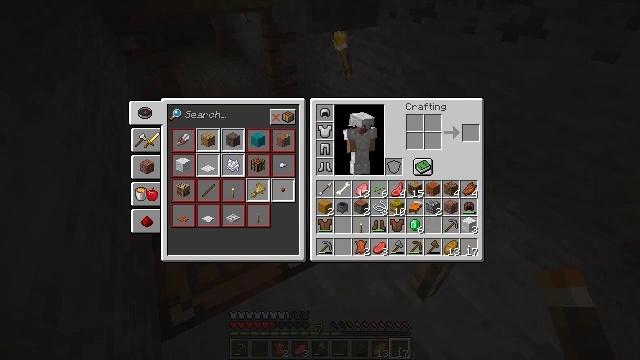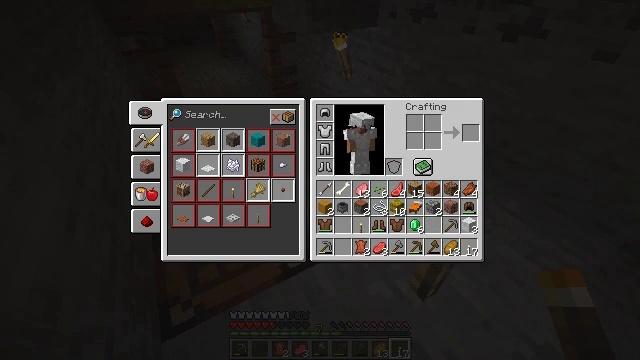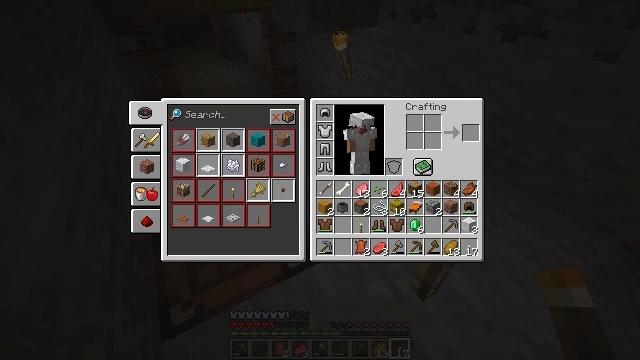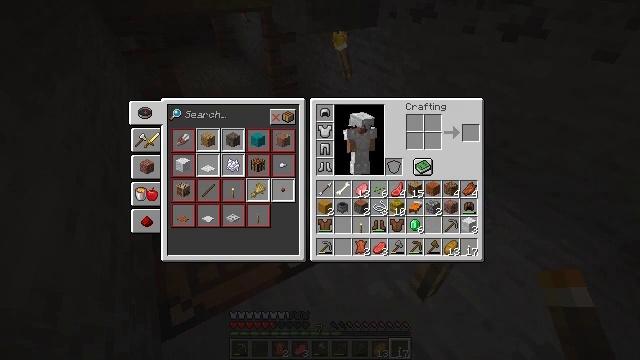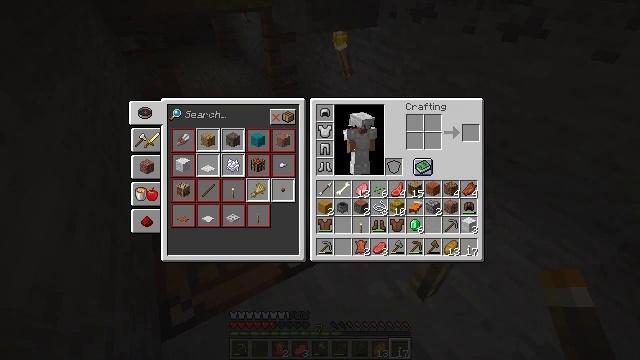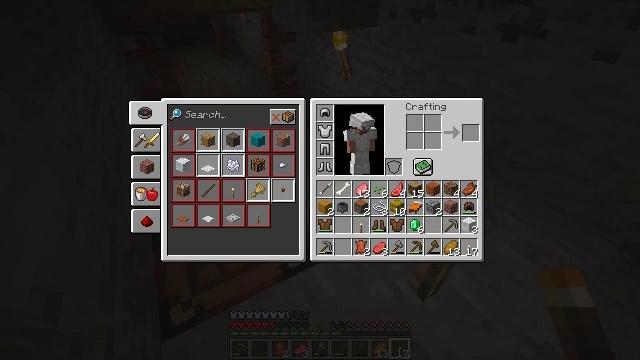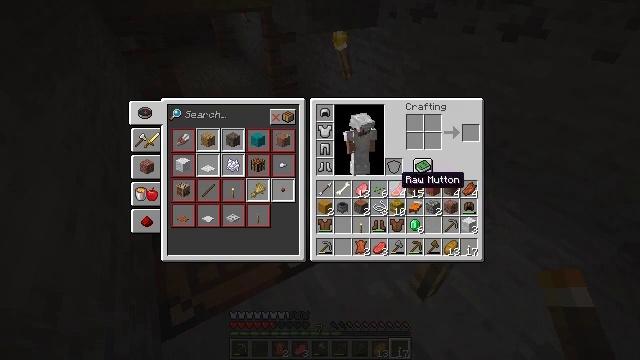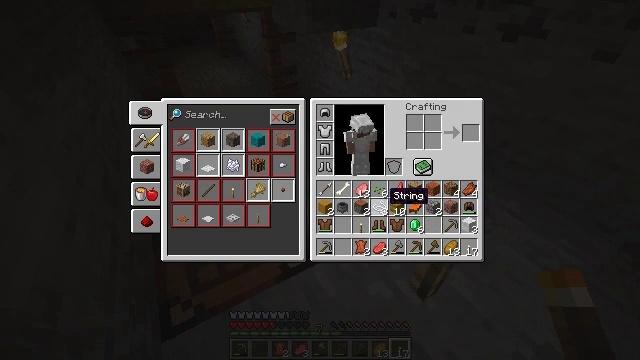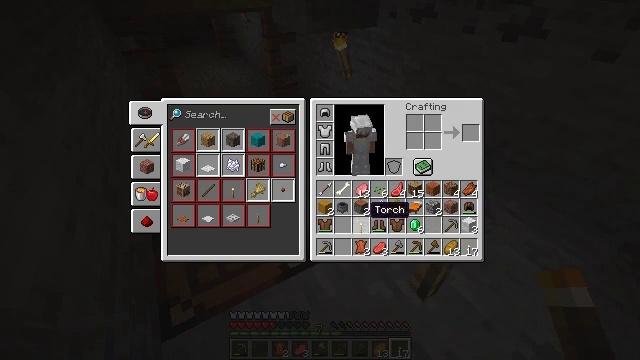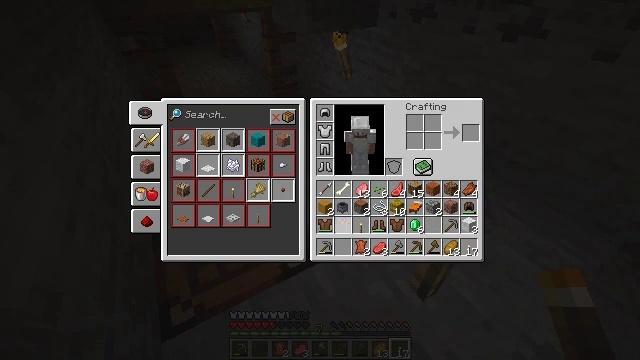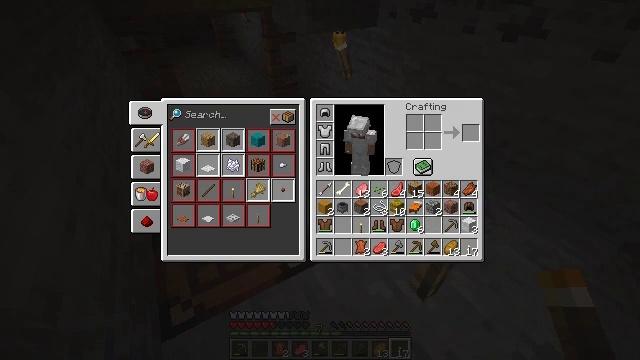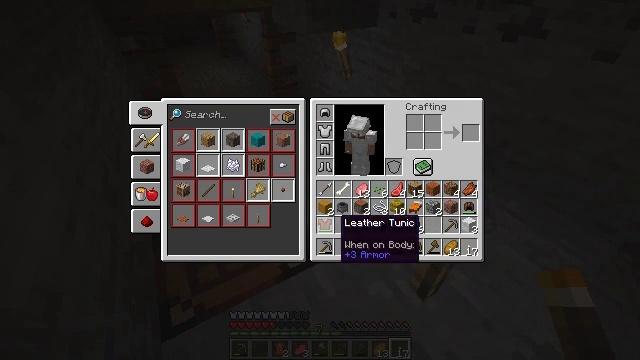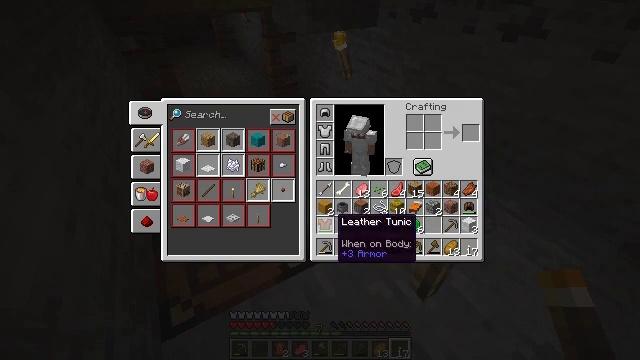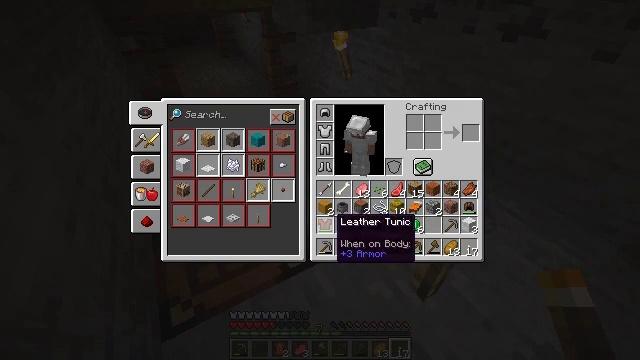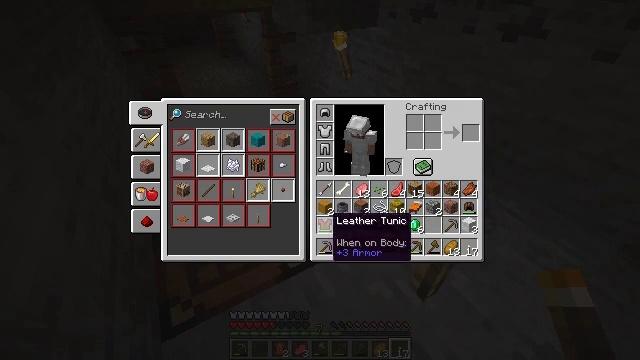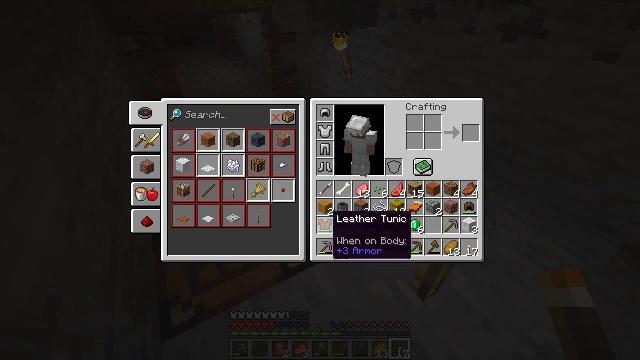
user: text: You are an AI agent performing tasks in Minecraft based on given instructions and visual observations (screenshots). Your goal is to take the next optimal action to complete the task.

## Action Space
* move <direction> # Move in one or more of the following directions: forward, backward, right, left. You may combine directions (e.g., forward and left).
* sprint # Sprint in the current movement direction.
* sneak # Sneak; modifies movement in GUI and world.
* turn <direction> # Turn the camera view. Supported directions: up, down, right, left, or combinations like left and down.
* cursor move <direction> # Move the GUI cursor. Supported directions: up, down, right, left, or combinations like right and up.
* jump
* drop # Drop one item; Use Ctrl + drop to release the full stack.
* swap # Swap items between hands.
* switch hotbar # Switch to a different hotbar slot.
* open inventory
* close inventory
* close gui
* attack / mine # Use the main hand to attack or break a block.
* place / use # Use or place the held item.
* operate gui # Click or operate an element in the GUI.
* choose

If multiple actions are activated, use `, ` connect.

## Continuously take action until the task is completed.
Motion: motion action
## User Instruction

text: Drop a leather chestplate.
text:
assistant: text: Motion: no_op
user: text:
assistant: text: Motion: no_op
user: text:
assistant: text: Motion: no_op
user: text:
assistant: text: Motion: cursor move left and down
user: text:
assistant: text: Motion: cursor move left and down
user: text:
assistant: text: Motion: cursor move left and down
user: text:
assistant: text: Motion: cursor move left and down
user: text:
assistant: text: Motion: cursor move left and down
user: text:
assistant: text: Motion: cursor move left and down
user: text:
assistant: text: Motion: no_op
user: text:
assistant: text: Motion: no_op
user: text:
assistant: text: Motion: no_op
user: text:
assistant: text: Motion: no_op
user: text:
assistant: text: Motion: no_op
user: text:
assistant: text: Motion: no_op
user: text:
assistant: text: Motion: no_op
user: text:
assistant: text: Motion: drop
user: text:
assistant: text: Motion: drop
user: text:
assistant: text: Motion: drop
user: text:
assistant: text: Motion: cursor move right, drop
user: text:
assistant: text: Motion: cursor move right
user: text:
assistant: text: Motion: cursor move right
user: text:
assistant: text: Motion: no_op